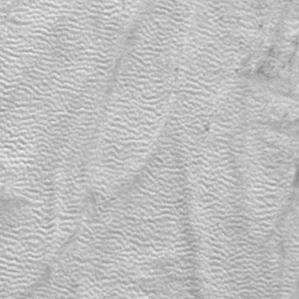
Label: frost